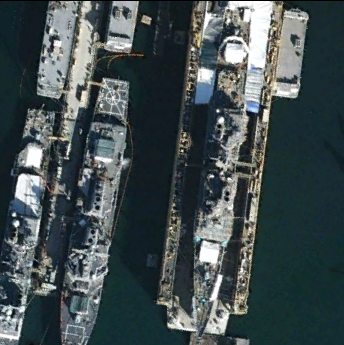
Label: cruiser